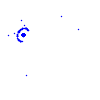
Particle: pion